Question: '''
const app = express();
app.use(express.json());
app.use(express.urlencoded({ extended: true }));
app.post("/", (req, res) => {
res.status(200).json(req.body);
});
'''
sending empty object always
I am using Thunder-client.
I am sending data through body form
but it's always returning empty object

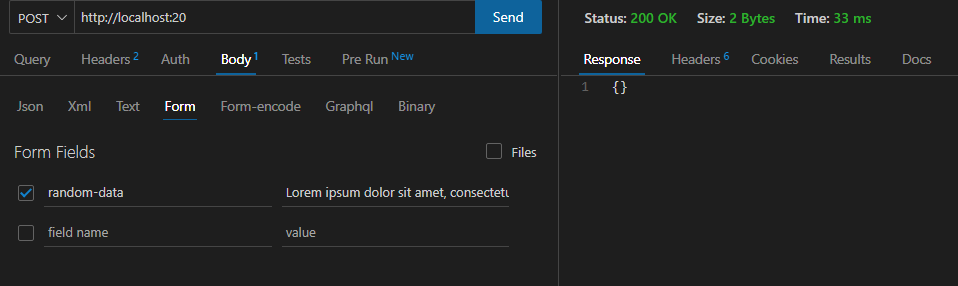
Answer: Content-type of 'Form' is 'multipart/form-data' and content-type of 'Form-encode' is 'application/x-www-form-urlencoded'. Does your data you want to post contain more than one type (like 'image' along with 'text/plain')? If your data you want to post contains more than one type, look <URL>.
If it doesn't, add 'Content-type:application/x-www-form-urlencoded' to the header and send post via 'Form-encoded' option. Good Luck :)
'''
const app = express();
app.use(express.urlencoded({ extended: true }));
app.post("/", (req,res) => {
res.status(200).json(req.body["random-data"]);
// Result = lorem ipsum dolor sit amet
});
'''